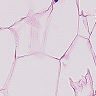
Metastatic tissue present: no